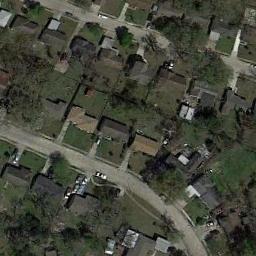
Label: medium_residential